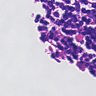
Metastatic tissue present: no